Aerial crown-view tile of a tropical tree (Barro Colorado Island, Panama), acquired 20240813:
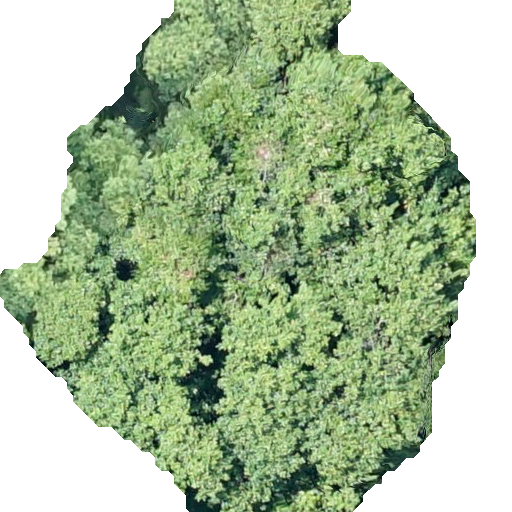
Species: Hieronyma alchorneoides
GBIF accepted scientific name: Hieronyma alchorneoides
Crown area: 275.23 m²